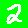
Digit: 2